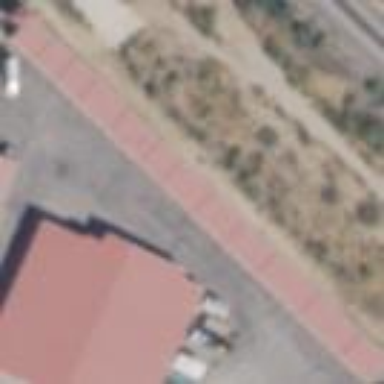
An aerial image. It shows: Building that serves as storage rental shop.